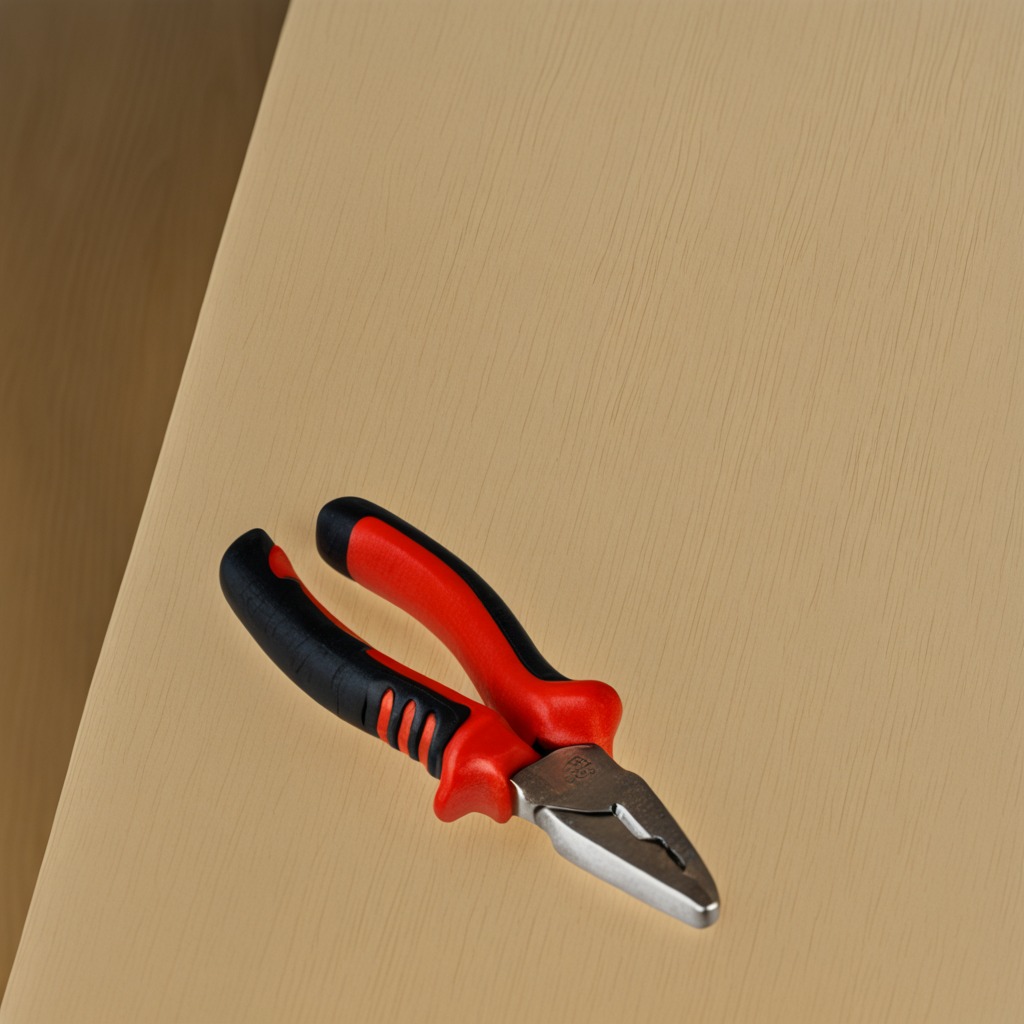
A plier lies on the plywood surface in a paint workshop lit by afternoon window light.